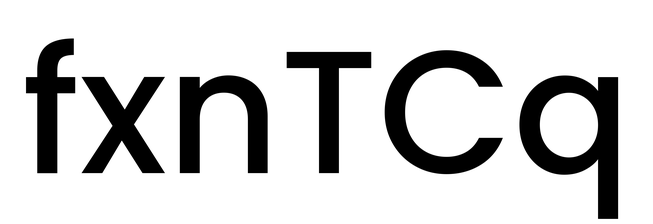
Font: Poppins-Medium